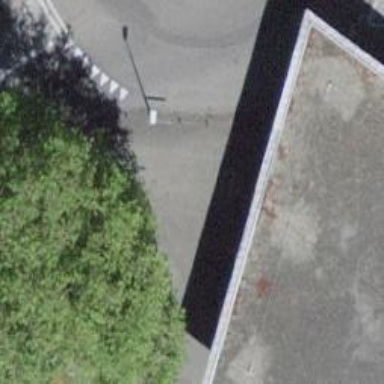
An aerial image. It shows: Post box.